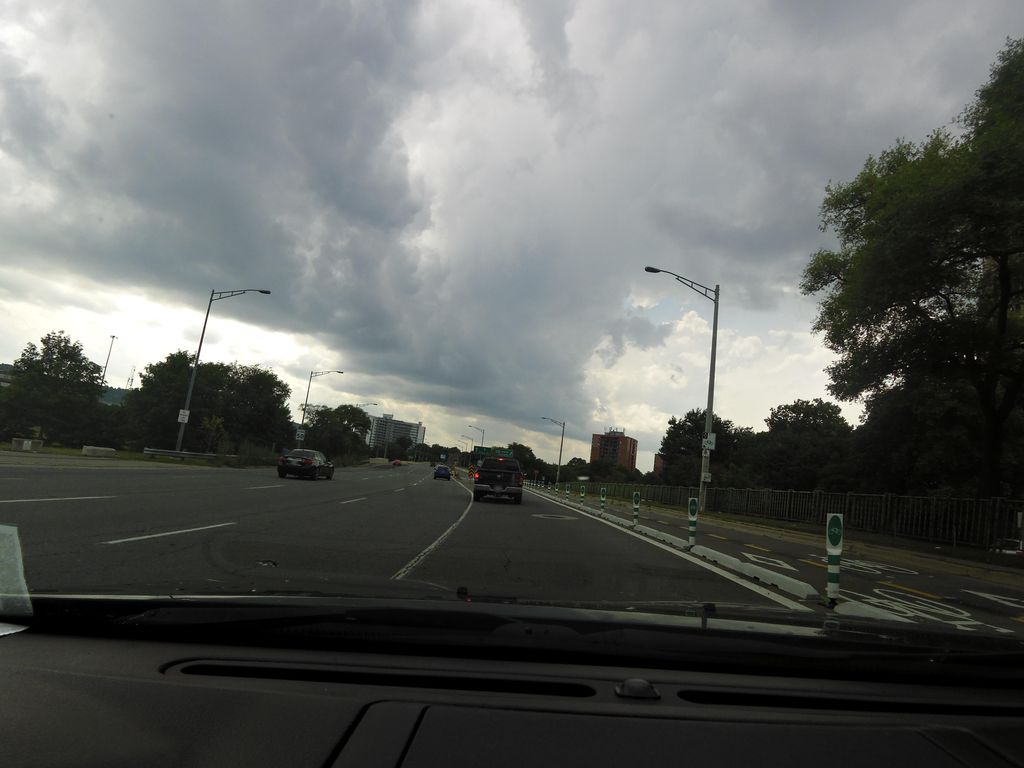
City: hamilton